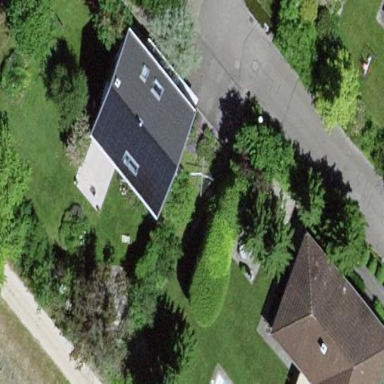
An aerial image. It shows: Residential building.